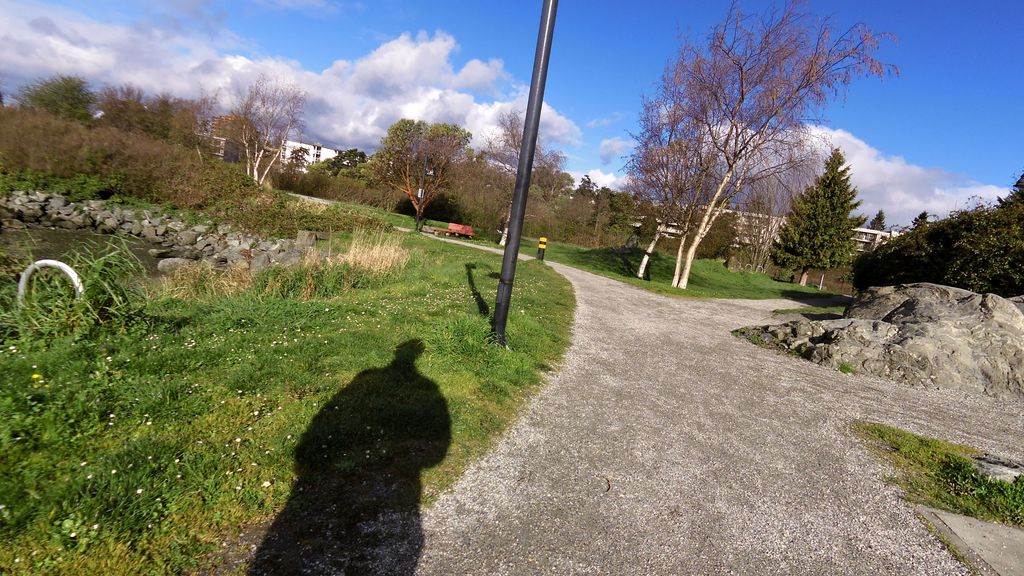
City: victoria